Interaction volume radius: 10 \u00c5
Interaction volume height: 30 \u00c5
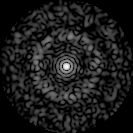
Disorder parameter: 0.8463